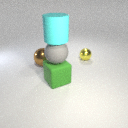
large cyan rubber cylinder above large green rubber cube